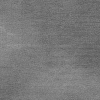
Atmospheric dust classification: dusty